Question: I am developing an app to manipulate XML in Windows Phone 8.1 RT. the code is below
'''
private void btnXcute_tapped(object sender, TappedRoutedEventArgs e)
{
xmlmanipulation();
}
private async void xmlmanipulation()
{
Random rand = new Random();
try
{
var filex = await ApplicationData.Current.LocalFolder.OpenStreamForReadAsync(@"xmlfile.xml");
XDocument xdoc = XDocument.Load(filex);
var word = xdoc.Descendants("word");
int max = word.Count();
txt1.Text = word.FirstOrDefault().Value.ToString();
txt1_Copy.Text = xdoc.Descendants("meaning").FirstOrDefault().Value.ToString();
//node removal part
xdoc.Root.Elements("wordset").Where(dim_word => dim_word.Element("word").Value == word.FirstOrDefault().Value.ToString() && dim_word.Element("meaning").Value == xdoc.Descendants("meaning").FirstOrDefault().Value.ToString())
.FirstOrDefault().Remove();
//file overwriting part
var file = await ApplicationData.Current.LocalFolder.CreateFileAsync("xmlfile.xml", CreationCollisionOption.ReplaceExisting);
using (var stream = await file.OpenStreamForWriteAsync())
{
xdoc.Save(stream); // Save XDocument into the stream
stream.Position = 0;
}
}
catch (Exception s)
{
txt1.Text = s.Message;
txt1_Copy.Text = s.Source;
}
}
'''
I have placed the XML file(xmlfile.xml) in the project main folder as below

But I get 'The system cannot find the file specified. (Exception from HRESULT:0x80070002)' and the Exception source is 'mscorlib'.
I am very new to XML manipulation. Please help me. All I need to read an XML file, remode a the very first '<wordset>' element on it, save the file (overwrite) on a button click. I have total 4 '<wordset>' elements and if I press the button 4 times, all the elements will be removed in the file.
My XML file is
'''
<?xml version="1.0" encoding="utf-8" ?>
<xmlfile>
<wordset>
<word>word1</word>
<meaning>meaning1</meaning>
</wordset>
<wordset>
<word>word2</word>
<meaning>meaning2</meaning>
</wordset>
<wordset>
<word>word3</word>
<meaning>meaning3</meaning>
</wordset>
<wordset>
<word>word4</word>
<meaning>meaning4</meaning>
</wordset>
</xmlfile>
'''
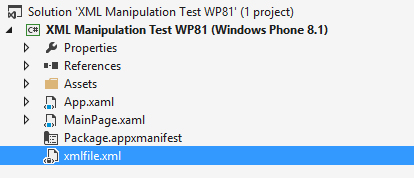
Answer: You are trying to access file from not (depending on file's build action). Therefore you should use:
'''
var folder = Windows.ApplicationModel.Package.Current.InstalledLocation;
// not:
var folder = ApplicationData.Current.LocalFolder;
'''
You can also take a look at <URL>.